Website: bh-photo
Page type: customer-info-address
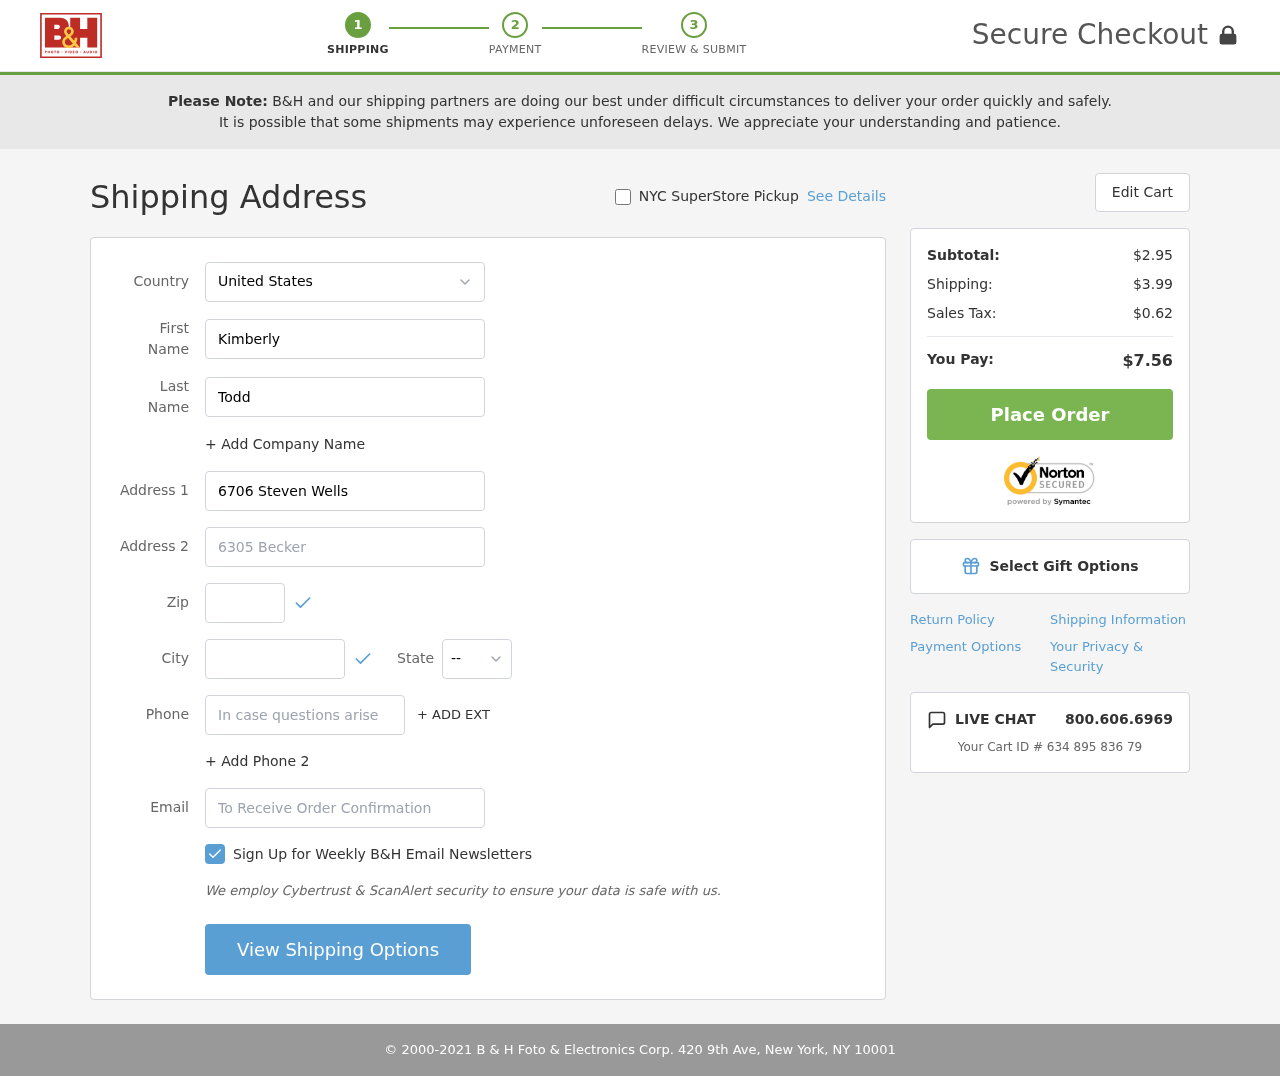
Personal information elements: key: PII_CITY
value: Amymouth
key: PII_COUNTRY
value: United States
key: PII_EMAIL
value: kimberly_todd@hotmail.com
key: PII_FIRSTNAME
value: Kimberly
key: PII_LASTNAME
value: Todd
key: PII_PHONE
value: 4713607199
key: PII_POSTCODE
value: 81087
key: PII_STATE_ABBR
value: CT
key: PII_STREET
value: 6706 Steven Wells
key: PII_STREET2
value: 6305 Becker Port
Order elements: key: ORDER_SUBTOTAL
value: $2.95
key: ORDER_SHIPPING_COST
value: $3.99
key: ORDER_TAX
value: $0.62
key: ORDER_TOTAL
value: $7.56
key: ORDER_ID
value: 634 895 836 79